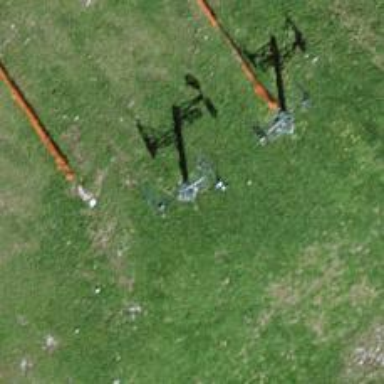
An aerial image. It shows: Pylon for aerialway.